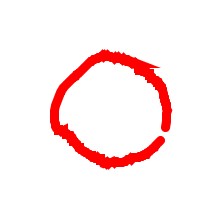
Shape: circle